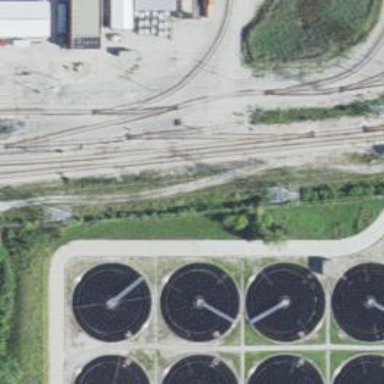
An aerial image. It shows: Yard area with electrified rail tracks.